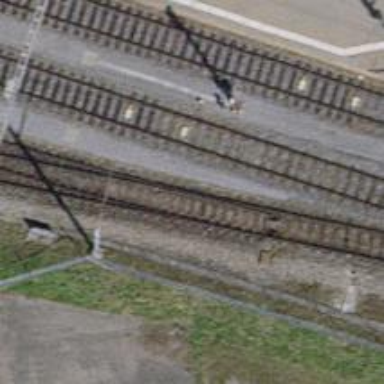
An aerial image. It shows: Railway signal.